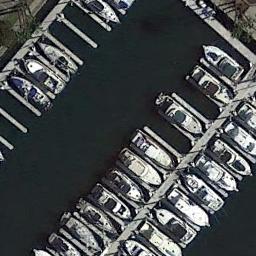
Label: harbor